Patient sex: F
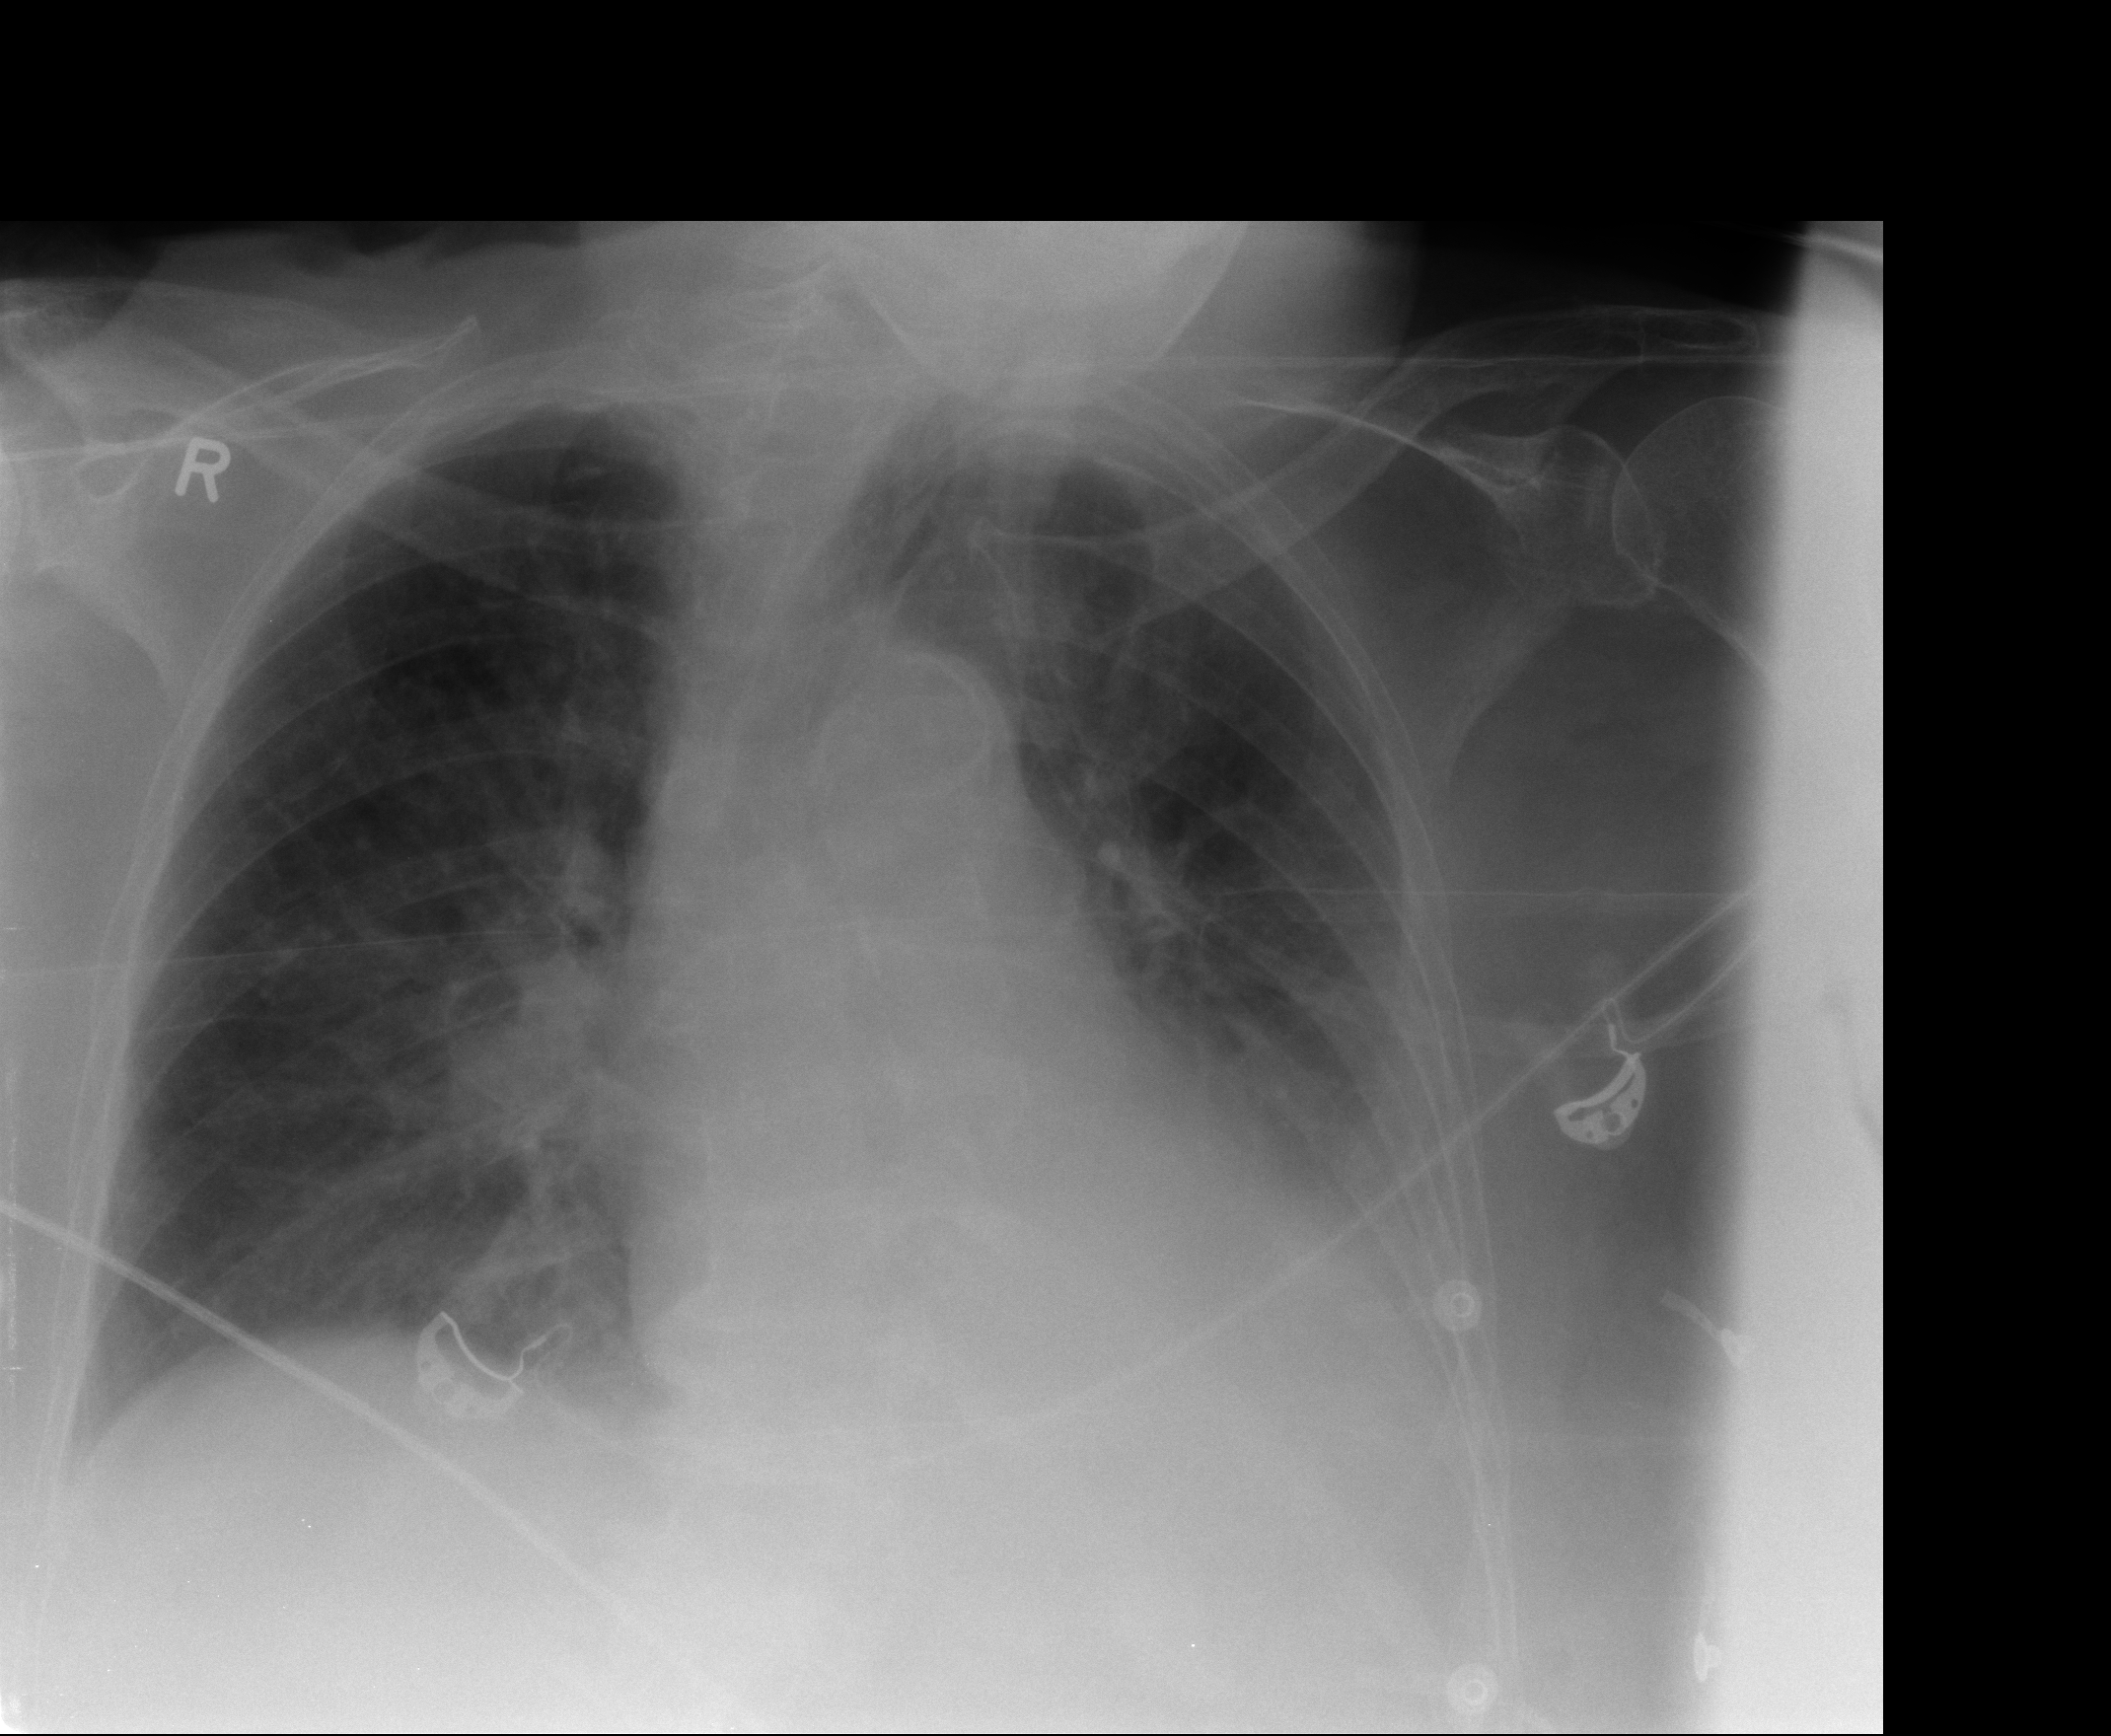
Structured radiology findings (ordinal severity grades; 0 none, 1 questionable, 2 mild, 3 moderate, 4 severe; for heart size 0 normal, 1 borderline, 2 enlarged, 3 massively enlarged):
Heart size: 0
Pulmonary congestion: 2
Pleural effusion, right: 1
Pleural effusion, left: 2
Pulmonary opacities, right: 2
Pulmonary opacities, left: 0
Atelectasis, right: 2
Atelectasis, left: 2